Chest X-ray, PA view. Patient: 30 years old, sex F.
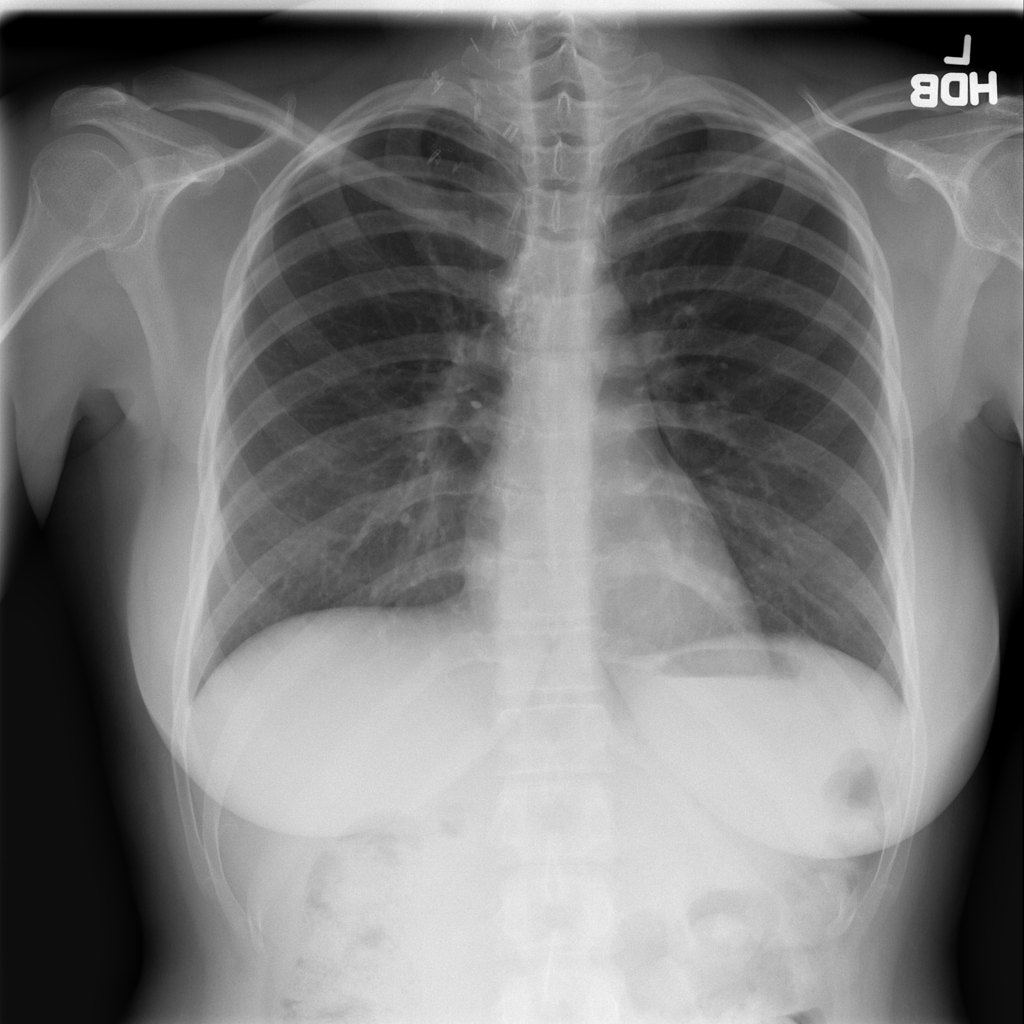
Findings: No Finding